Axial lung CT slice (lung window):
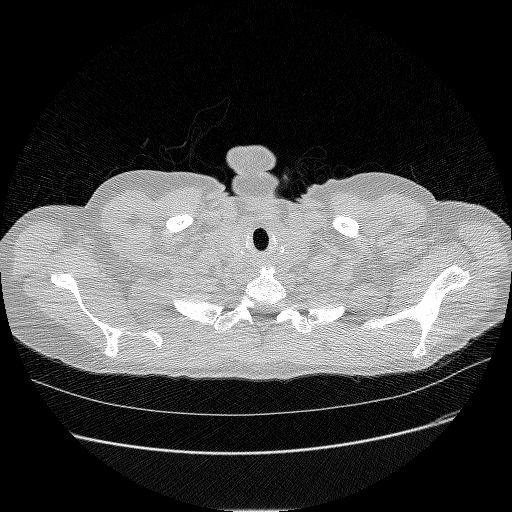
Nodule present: no